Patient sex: M
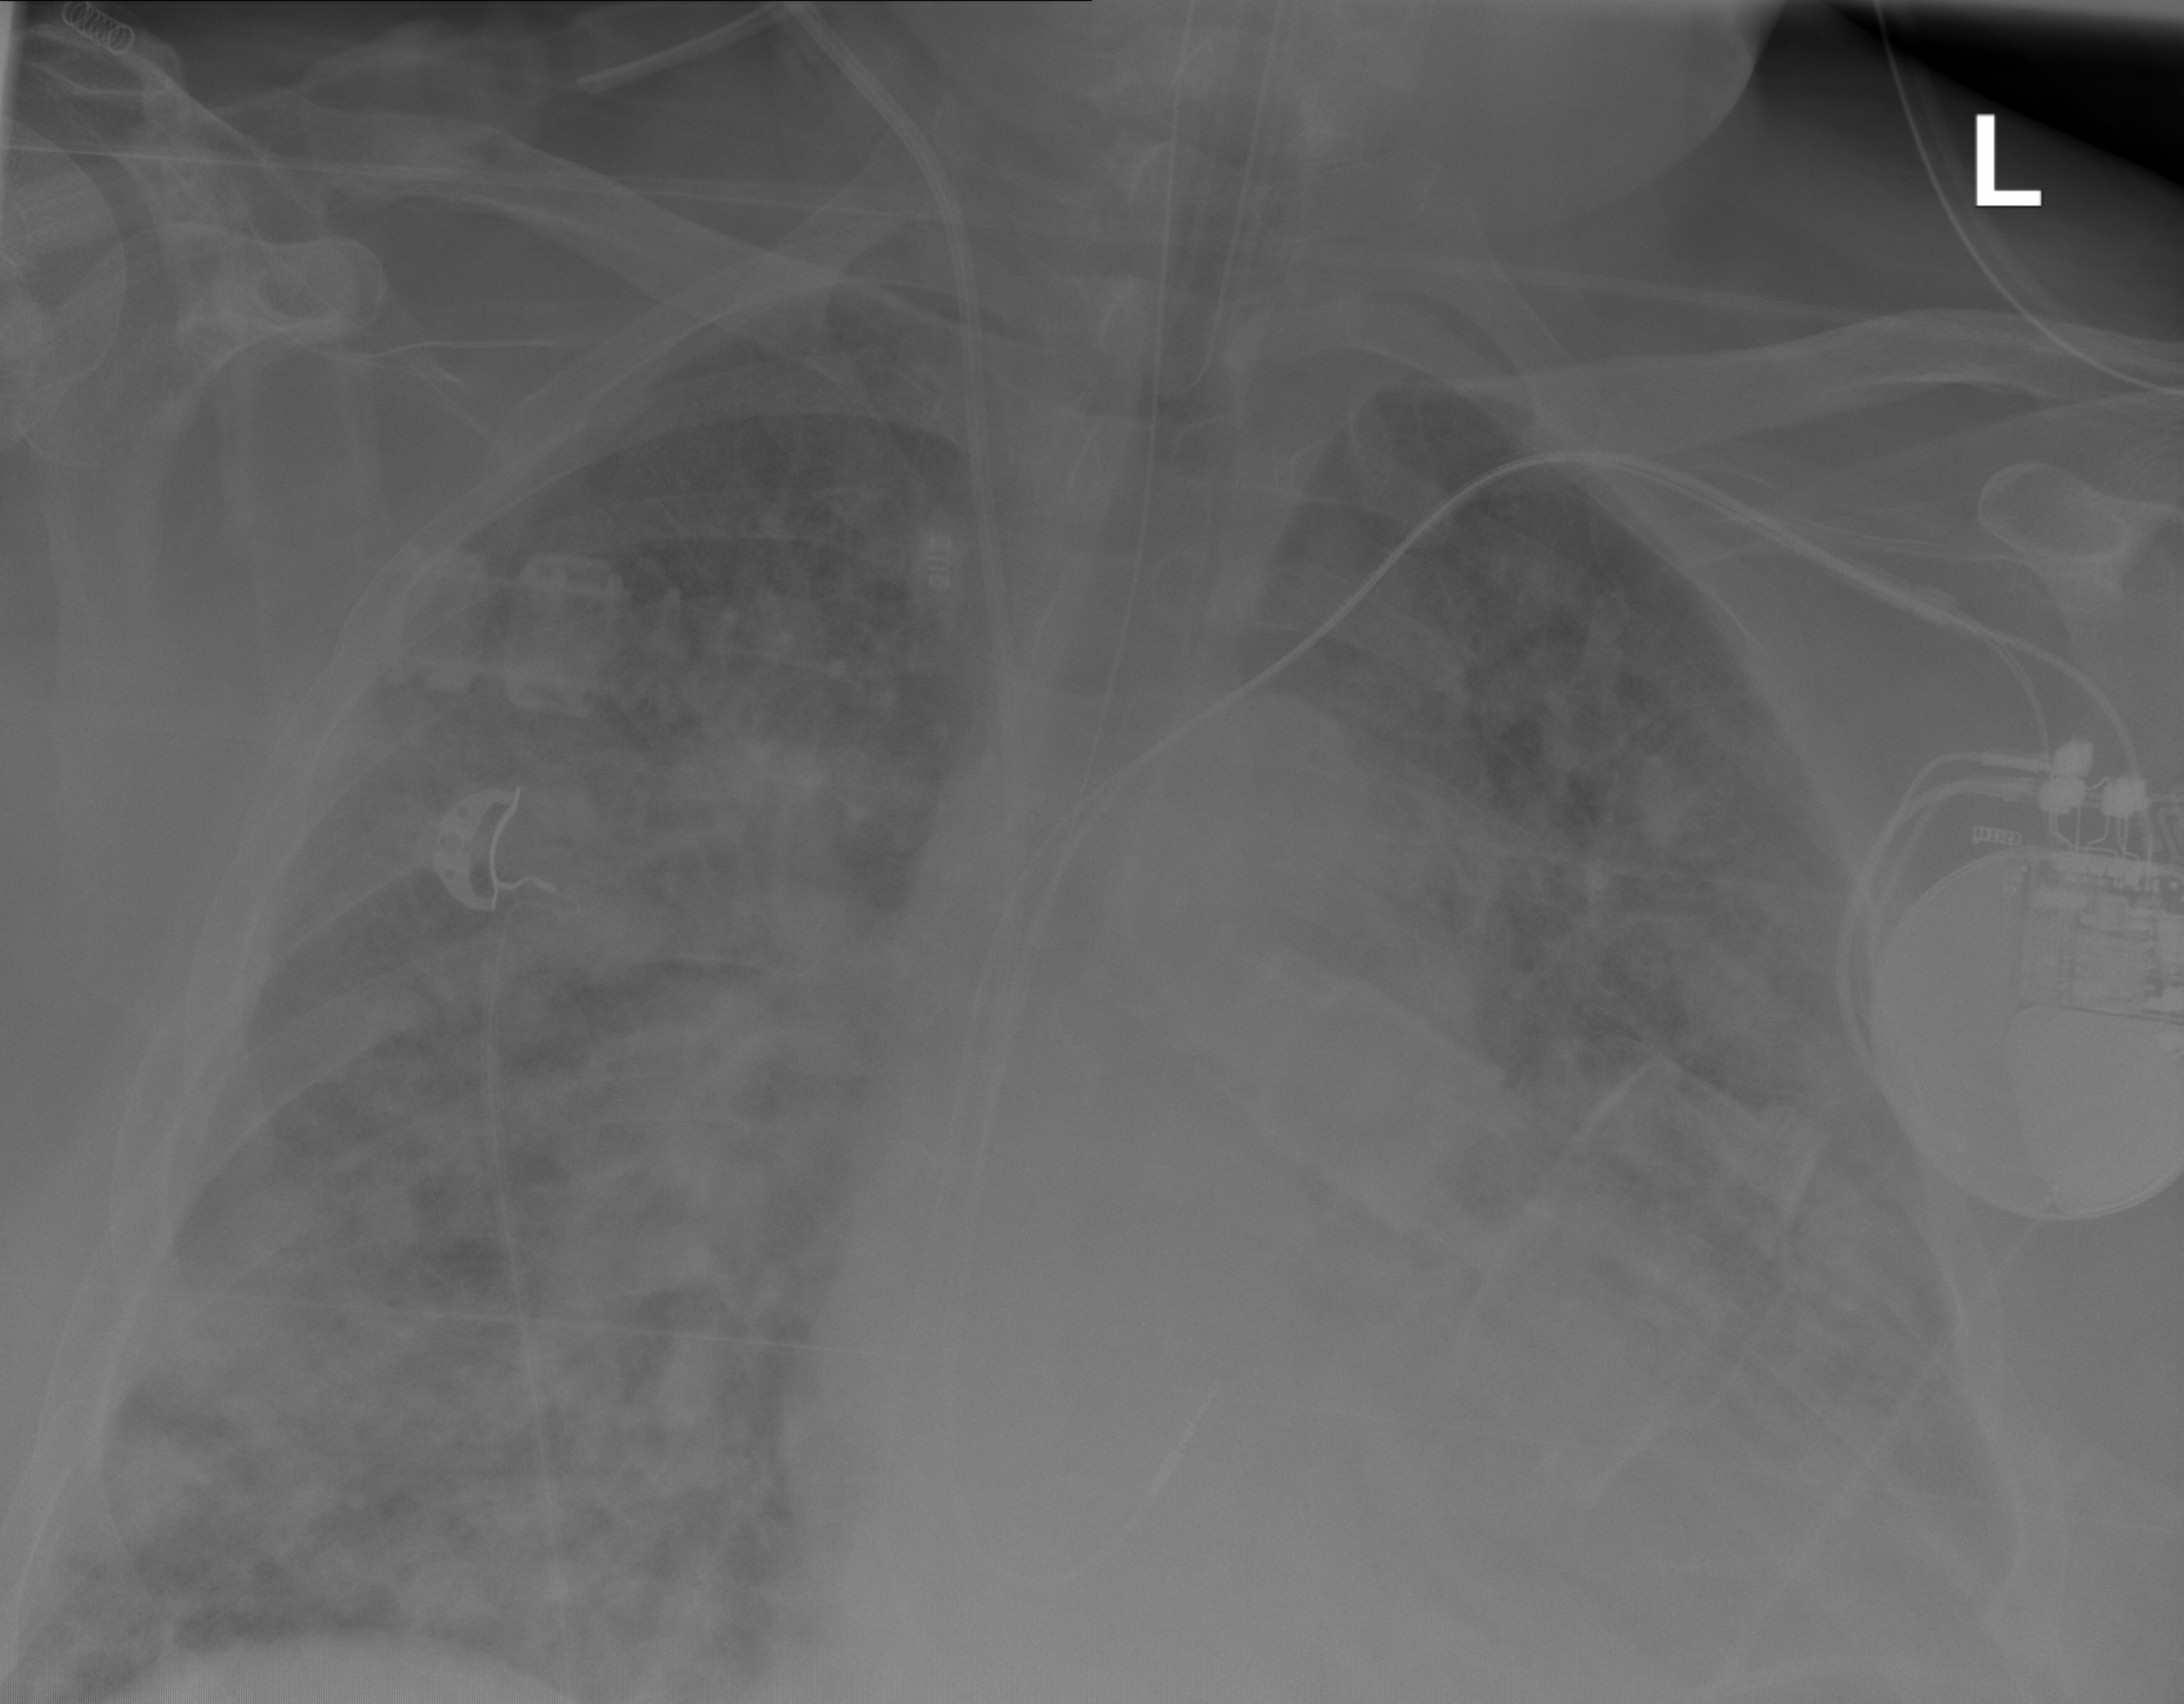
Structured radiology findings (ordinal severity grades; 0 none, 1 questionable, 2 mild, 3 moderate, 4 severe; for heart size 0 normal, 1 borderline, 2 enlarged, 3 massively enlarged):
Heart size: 2
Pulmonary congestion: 3
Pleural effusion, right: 1
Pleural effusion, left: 2
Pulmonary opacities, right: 3
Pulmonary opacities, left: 3
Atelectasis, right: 2
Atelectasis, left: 2